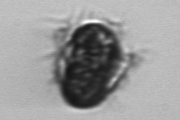
Label: Mesodinium